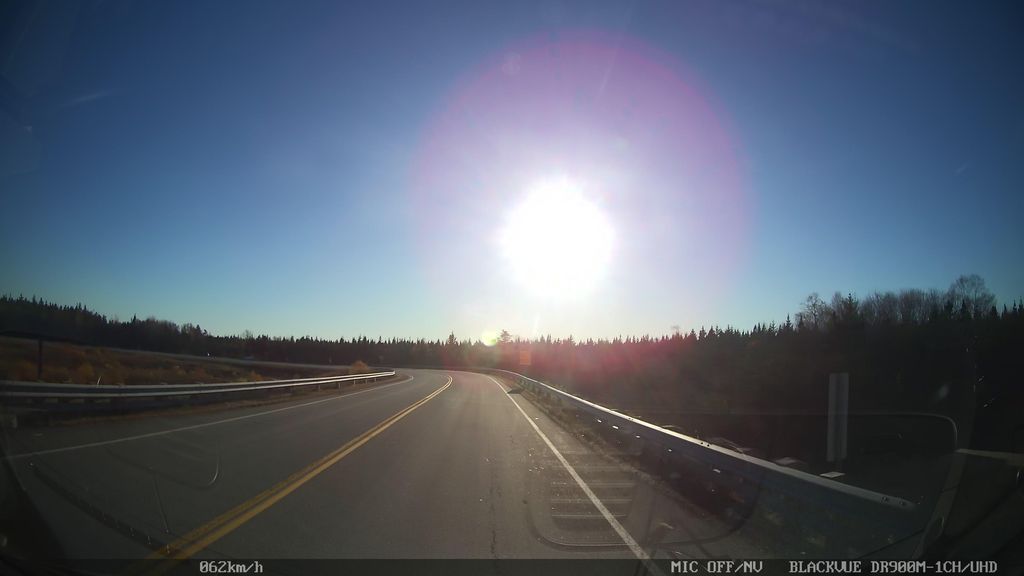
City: halifax